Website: apple
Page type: orders-overview
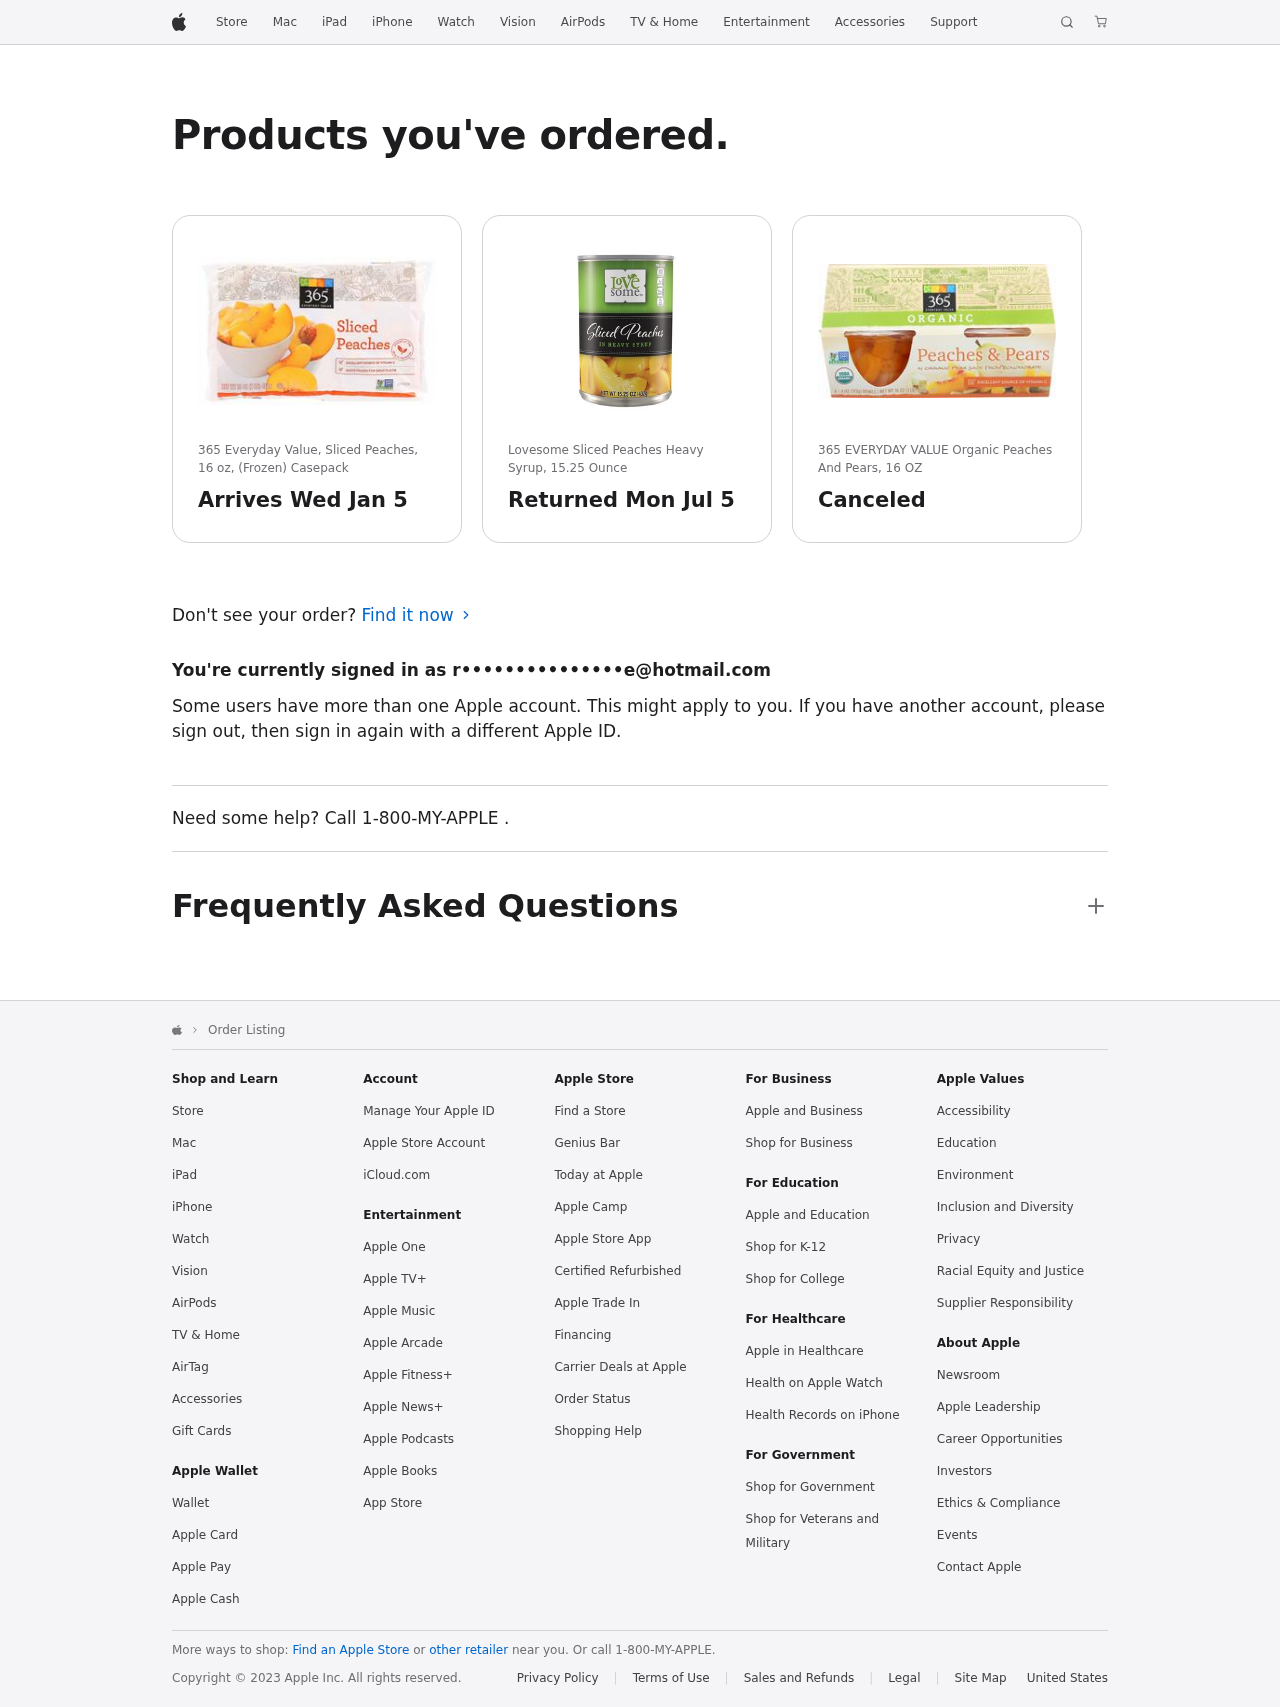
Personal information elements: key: PII_EMAIL
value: r•••••••••••••••e@hotmail.com
Product elements: key: PRODUCT1_NAME
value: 365 Everyday Value, Sliced Peaches, 16 oz, (Frozen) Casepack
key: PRODUCT2_NAME
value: Lovesome Sliced Peaches Heavy Syrup, 15.25 Ounce
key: PRODUCT3_NAME
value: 365 EVERYDAY VALUE Organic Peaches And Pears, 16 OZ
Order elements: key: ORDER_DELIVERY_DATE
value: Wed Jan 5
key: ORDER_RETURN_BY_DATE
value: Mon Jul 5